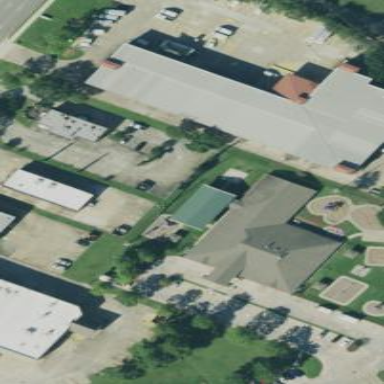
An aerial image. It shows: Area used for garages with storage rental services available.